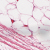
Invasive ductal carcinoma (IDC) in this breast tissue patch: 0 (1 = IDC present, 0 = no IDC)